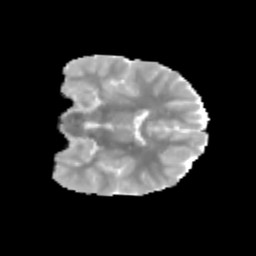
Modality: MD
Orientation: coronal
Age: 9
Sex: male
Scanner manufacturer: siemens
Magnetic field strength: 3 T
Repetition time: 3.8 s
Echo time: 0.07 s